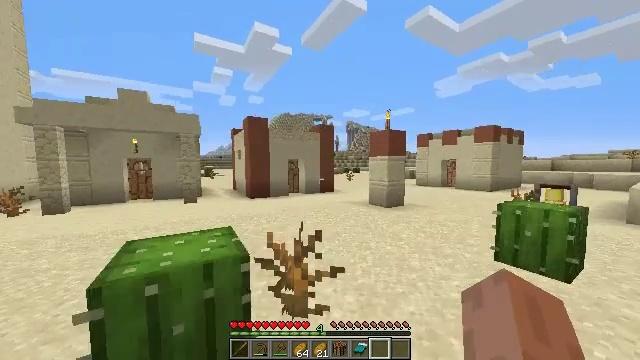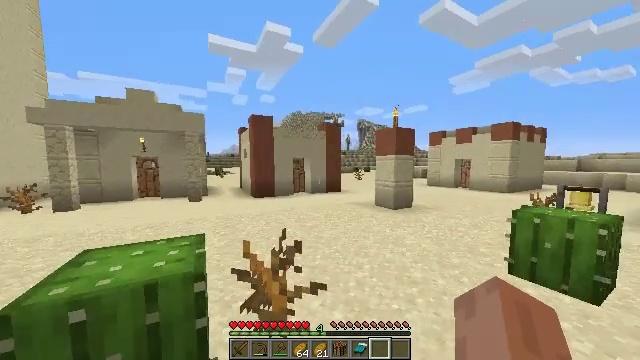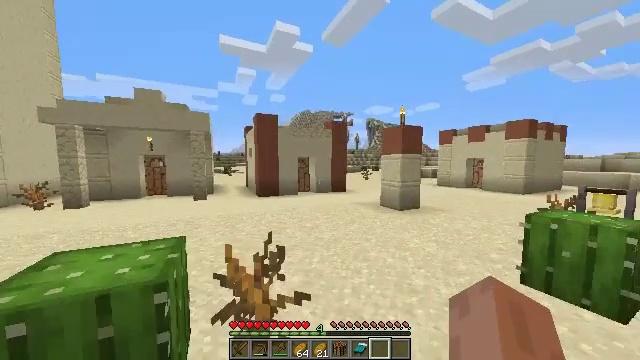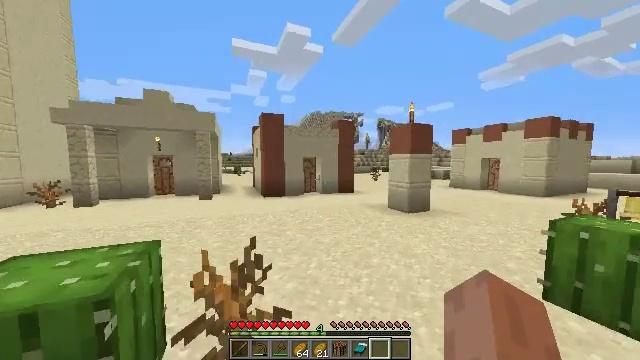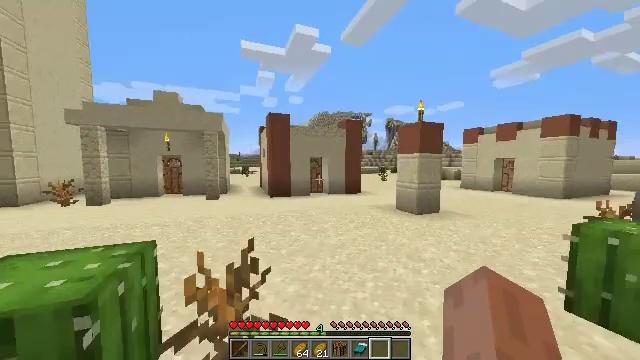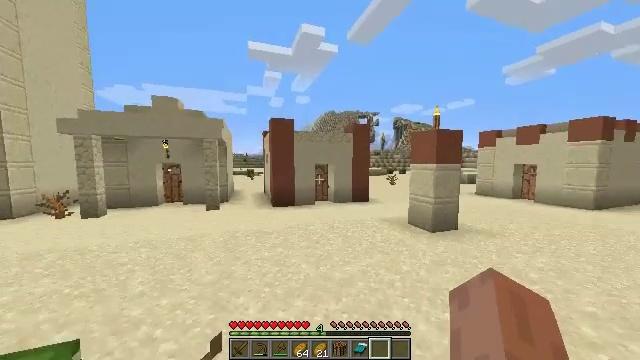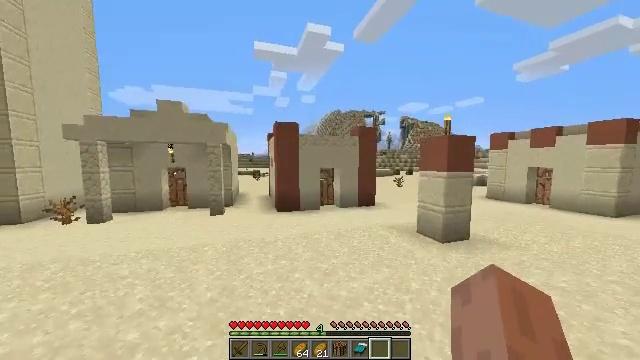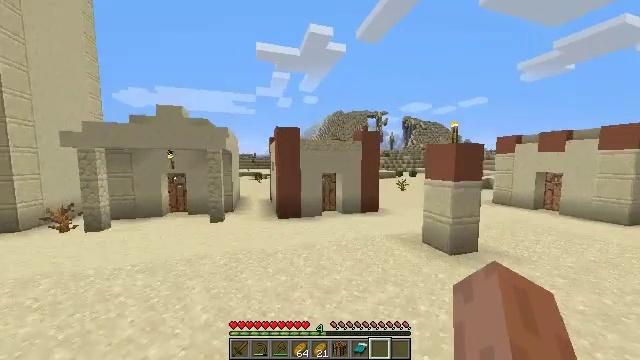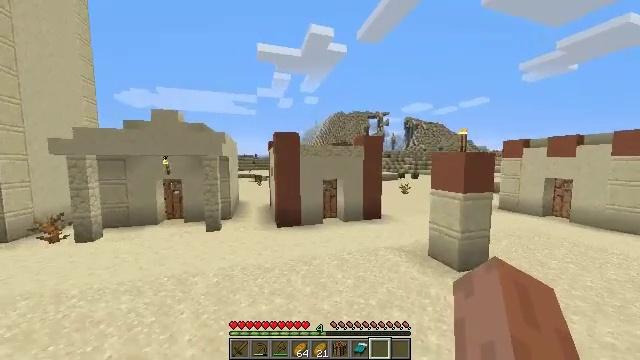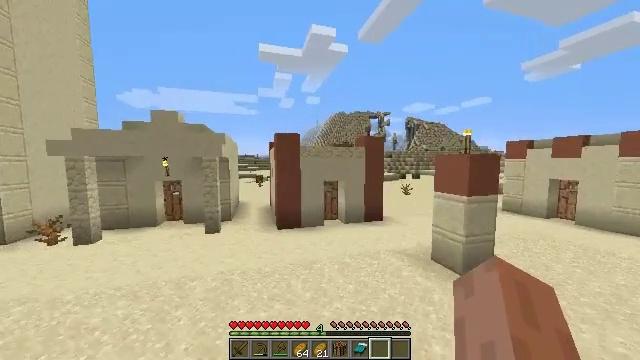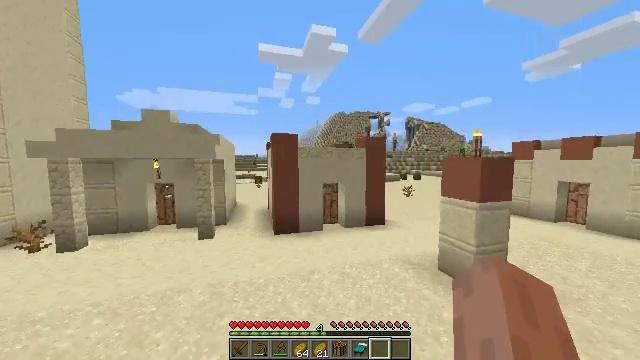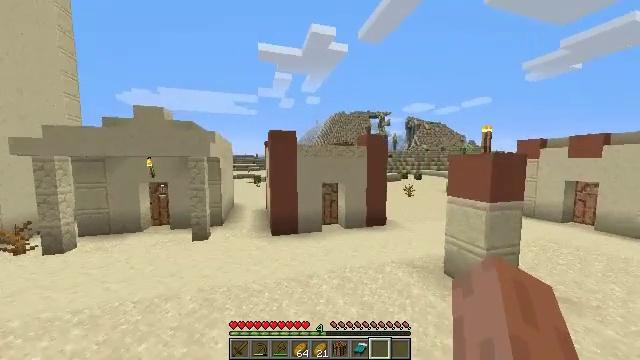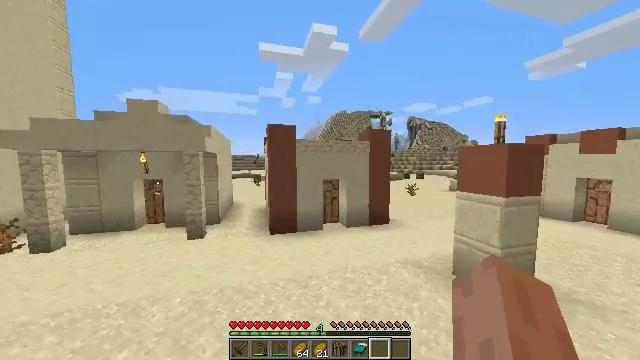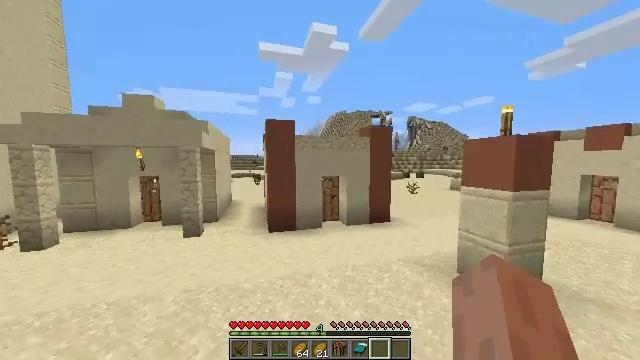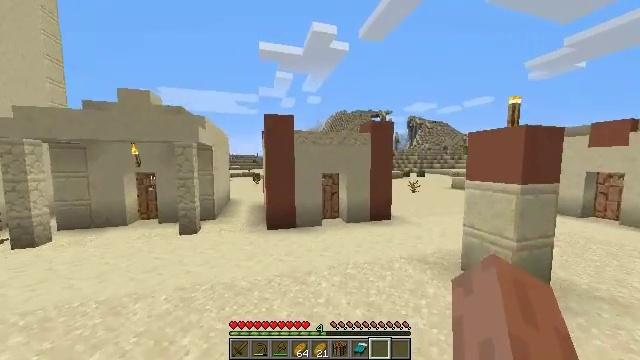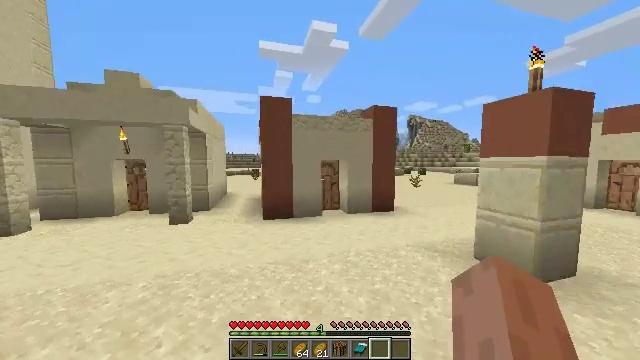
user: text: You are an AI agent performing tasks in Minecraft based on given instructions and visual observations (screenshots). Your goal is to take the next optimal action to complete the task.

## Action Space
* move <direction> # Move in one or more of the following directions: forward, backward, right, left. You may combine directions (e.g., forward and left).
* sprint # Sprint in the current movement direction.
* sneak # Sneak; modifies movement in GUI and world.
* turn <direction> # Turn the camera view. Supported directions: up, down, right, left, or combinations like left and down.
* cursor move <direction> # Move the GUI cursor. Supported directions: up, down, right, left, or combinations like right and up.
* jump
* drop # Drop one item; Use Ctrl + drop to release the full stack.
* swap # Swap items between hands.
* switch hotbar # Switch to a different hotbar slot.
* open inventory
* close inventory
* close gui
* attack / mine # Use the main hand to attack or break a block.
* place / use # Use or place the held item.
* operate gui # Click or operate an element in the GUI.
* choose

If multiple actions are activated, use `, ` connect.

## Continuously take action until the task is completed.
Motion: motion action
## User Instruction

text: Recycle the blast furnace by breaking it.
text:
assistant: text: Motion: move forward and move right, turn left
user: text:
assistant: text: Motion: move forward and move right, turn left
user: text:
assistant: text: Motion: move forward, turn left
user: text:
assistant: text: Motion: move forward, turn left
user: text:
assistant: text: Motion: move forward, turn left, jump
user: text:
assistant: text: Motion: move forward, turn left, jump
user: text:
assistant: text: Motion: move forward, jump
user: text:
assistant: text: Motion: move forward, jump
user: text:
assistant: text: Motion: move forward, jump
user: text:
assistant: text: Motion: move forward, jump
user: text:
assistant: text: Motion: move forward, jump
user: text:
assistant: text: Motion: move forward, jump
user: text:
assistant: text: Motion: move forward, jump
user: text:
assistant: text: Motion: move forward, jump
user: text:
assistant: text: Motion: move forward, jump
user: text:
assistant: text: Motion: move forward, jump
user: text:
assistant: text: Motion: move forward, jump
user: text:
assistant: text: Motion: move forward, jump
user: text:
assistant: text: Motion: move forward, jump
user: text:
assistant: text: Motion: move forward and move right, jump
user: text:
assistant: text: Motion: move forward and move right
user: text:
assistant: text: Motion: move forward and move right, turn down
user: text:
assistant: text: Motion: move forward and move right, turn left and down
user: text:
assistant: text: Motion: move forward and move right, turn down
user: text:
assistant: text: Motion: move forward
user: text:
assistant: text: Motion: move forward
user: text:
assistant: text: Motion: move forward
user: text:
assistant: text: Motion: move forward
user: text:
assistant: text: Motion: move forward
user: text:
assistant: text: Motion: move forward and move right, use / place